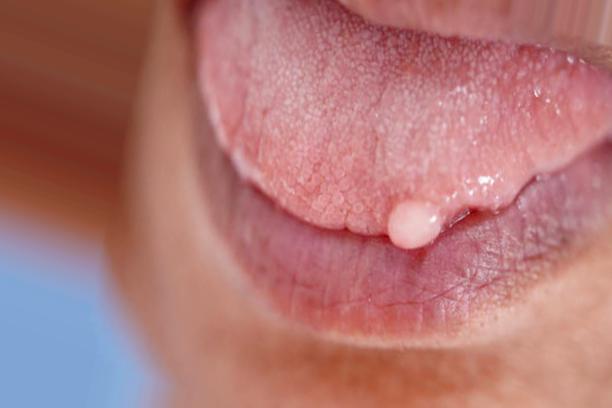
Condition: Mouth Ulcer